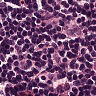
Metastatic tissue present: no